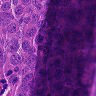
Metastatic tissue present: yes